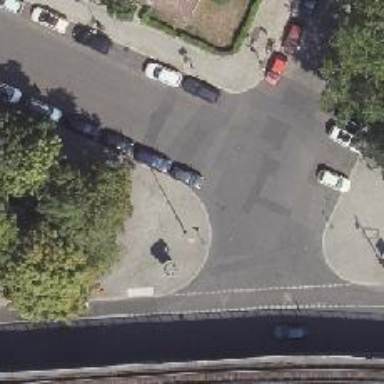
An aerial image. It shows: Asphalt footway with unmarked crossing.